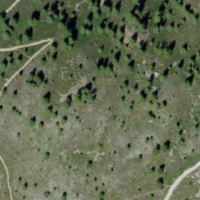
EUNIS habitat code: 26
Species observed at this site:
Bartsia alpina